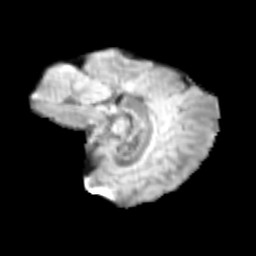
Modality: T2w
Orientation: sagittal
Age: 11
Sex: male
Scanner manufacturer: siemens
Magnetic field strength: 3 T
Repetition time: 3.8 s
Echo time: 0.07 s